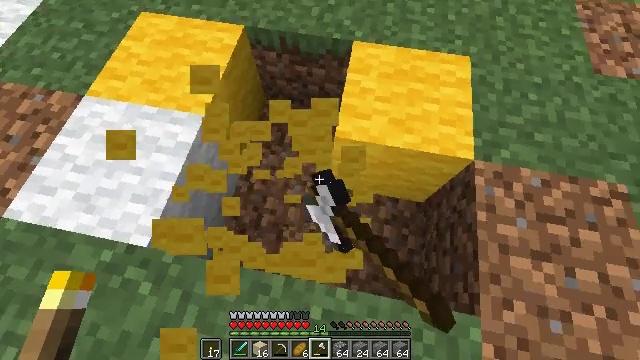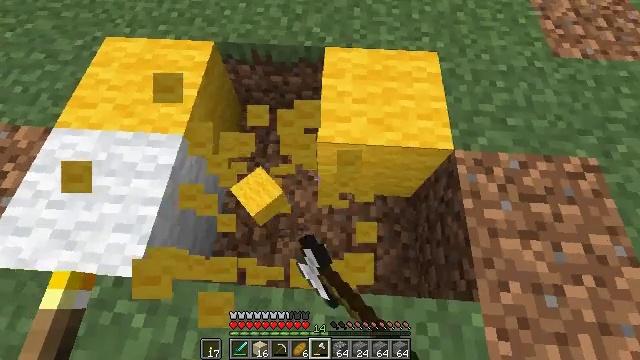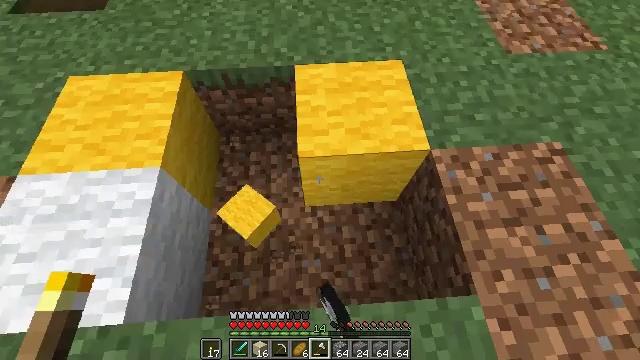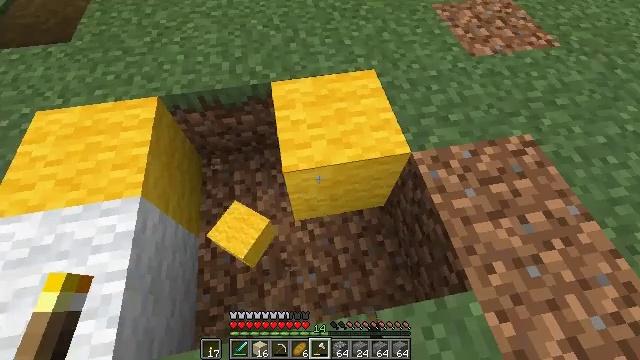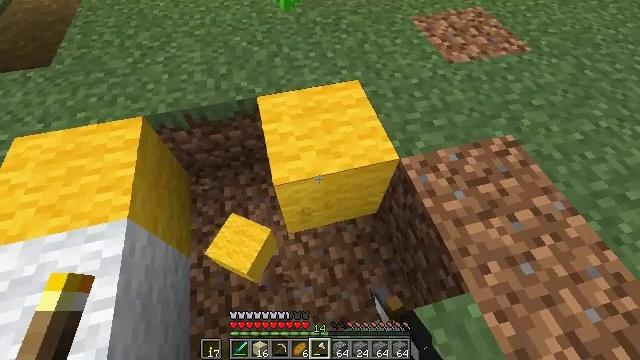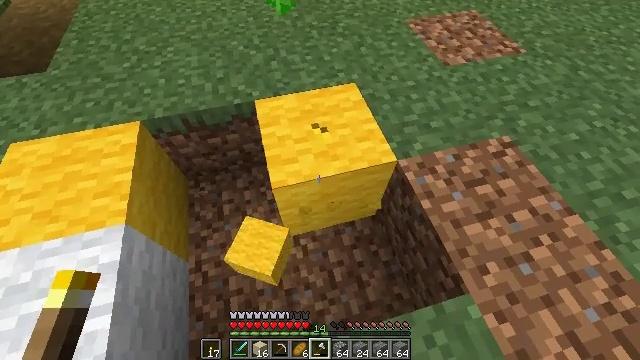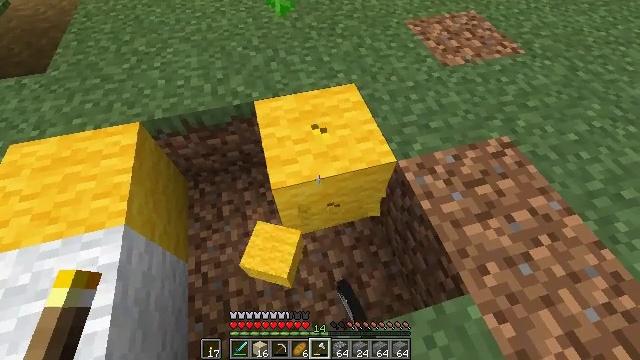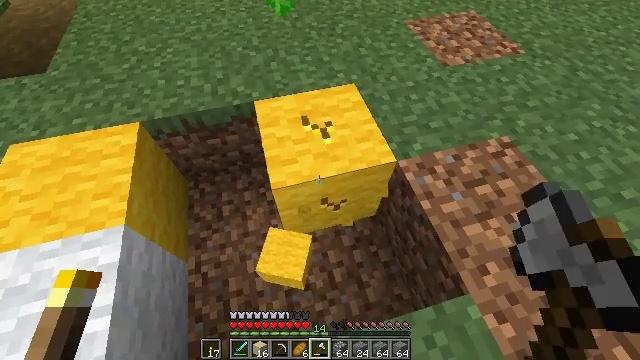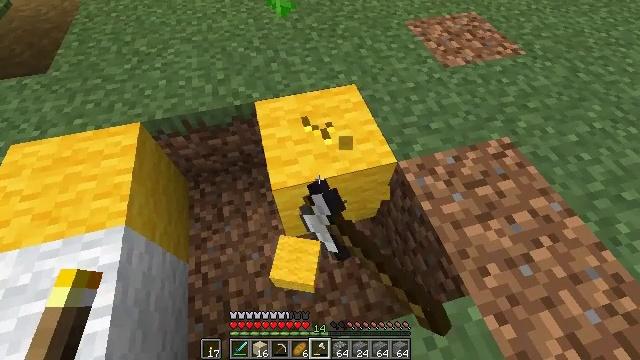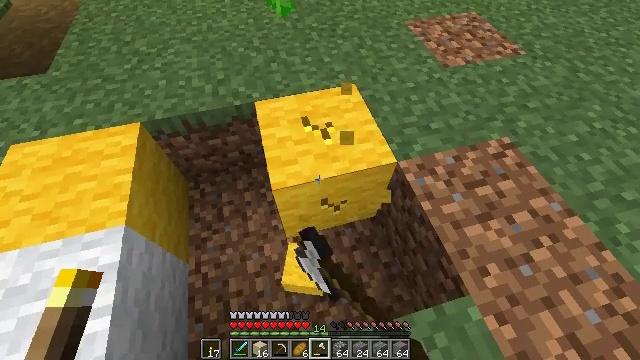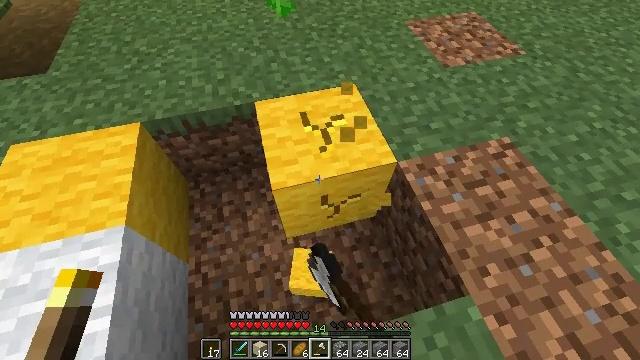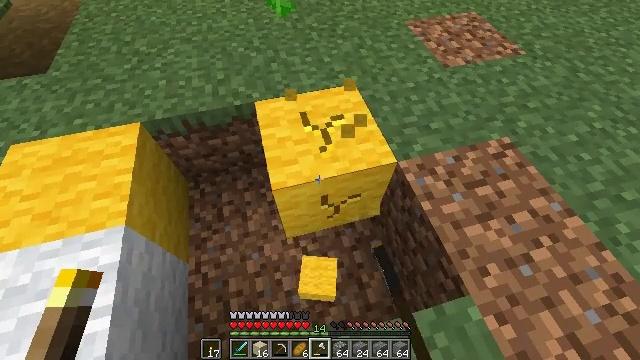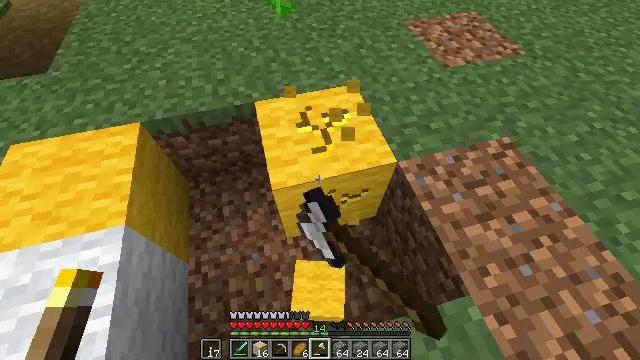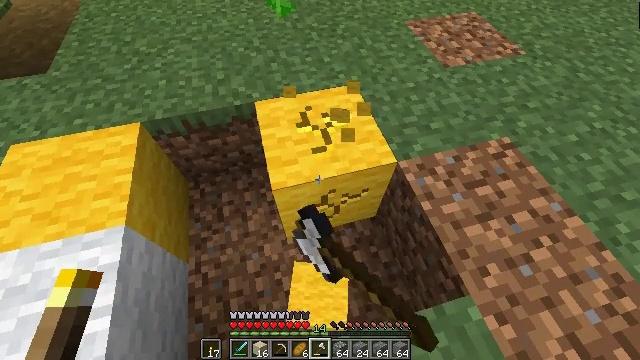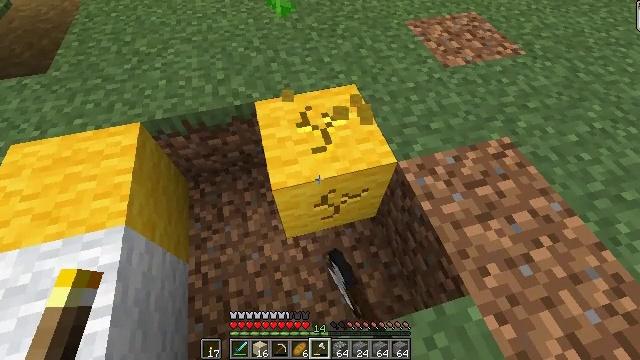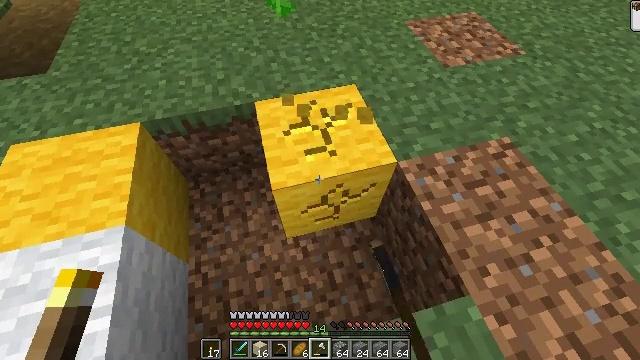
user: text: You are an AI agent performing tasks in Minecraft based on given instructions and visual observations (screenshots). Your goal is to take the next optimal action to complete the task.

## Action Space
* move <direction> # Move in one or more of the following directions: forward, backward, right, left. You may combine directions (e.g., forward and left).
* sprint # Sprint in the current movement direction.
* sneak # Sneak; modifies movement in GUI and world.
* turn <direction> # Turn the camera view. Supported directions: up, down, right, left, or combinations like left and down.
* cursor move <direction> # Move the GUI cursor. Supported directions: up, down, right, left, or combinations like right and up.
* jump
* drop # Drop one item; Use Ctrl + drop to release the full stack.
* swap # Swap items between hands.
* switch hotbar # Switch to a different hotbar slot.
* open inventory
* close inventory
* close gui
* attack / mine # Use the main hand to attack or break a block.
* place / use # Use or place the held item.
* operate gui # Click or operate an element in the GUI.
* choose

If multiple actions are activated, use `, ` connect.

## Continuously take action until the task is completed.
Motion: motion action
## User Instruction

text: Gather yellow wool from a structure.
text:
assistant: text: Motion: turn right and up, attack / mine
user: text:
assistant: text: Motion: turn right and up, attack / mine
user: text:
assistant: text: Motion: turn right and up, attack / mine
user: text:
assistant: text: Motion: turn right and up, attack / mine
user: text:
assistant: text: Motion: attack / mine
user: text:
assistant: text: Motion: attack / mine
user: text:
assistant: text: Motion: attack / mine
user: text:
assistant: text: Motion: attack / mine
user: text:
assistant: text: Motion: attack / mine
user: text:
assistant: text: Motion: attack / mine
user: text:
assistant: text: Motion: attack / mine
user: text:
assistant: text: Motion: attack / mine
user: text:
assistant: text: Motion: attack / mine
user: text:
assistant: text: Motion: attack / mine
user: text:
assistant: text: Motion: attack / mine
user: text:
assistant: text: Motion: attack / mine
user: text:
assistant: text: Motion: attack / mine
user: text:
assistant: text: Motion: attack / mine
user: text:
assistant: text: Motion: attack / mine
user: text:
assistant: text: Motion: attack / mine
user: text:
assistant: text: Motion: attack / mine
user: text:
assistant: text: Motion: attack / mine
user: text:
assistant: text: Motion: attack / mine
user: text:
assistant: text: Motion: attack / mine
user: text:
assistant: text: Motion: attack / mine
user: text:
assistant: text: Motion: attack / mine
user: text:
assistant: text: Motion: move forward, attack / mine
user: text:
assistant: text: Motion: move forward, attack / mine
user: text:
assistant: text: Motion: move forward, attack / mine
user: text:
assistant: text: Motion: move forward, attack / mine